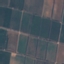
Label: PermanentCrop